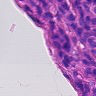
Metastatic tissue present: yes